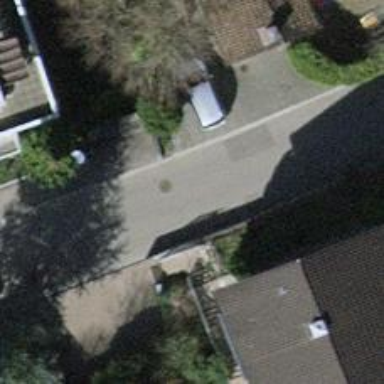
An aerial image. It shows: Residential road with asphalt surface and no sidewalk.